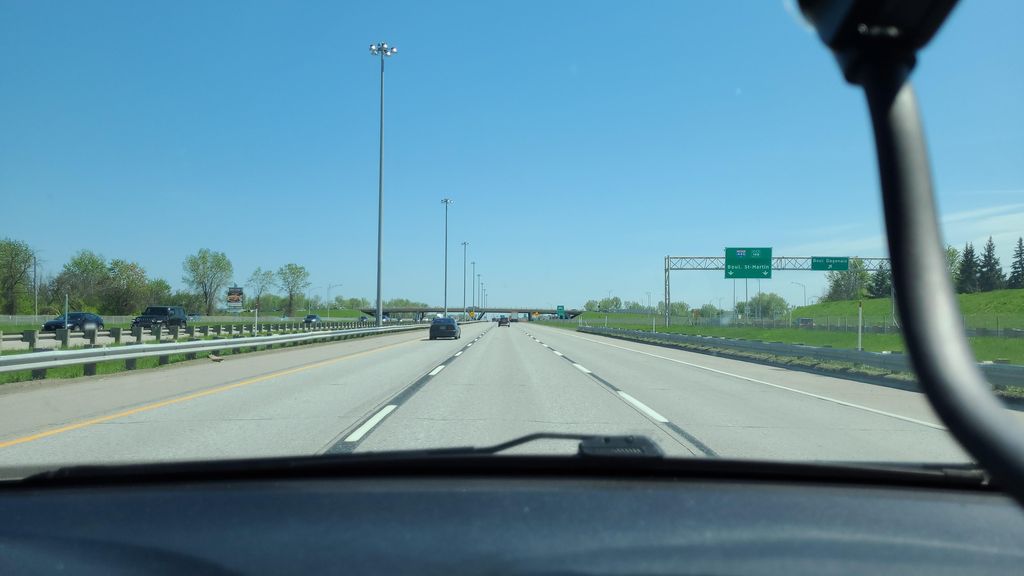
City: montreal